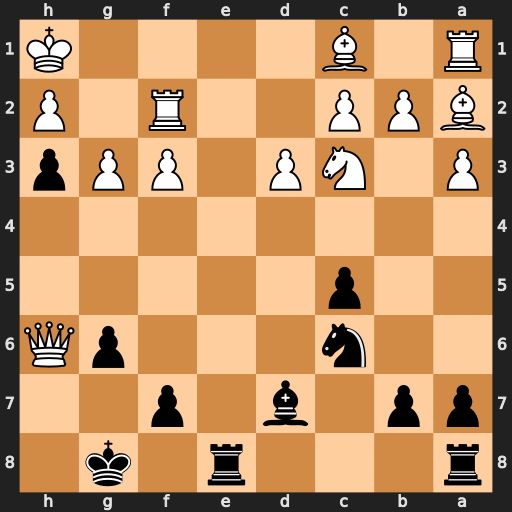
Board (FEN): r3r1k1/pp1b1p2/2n3pQ/2p5/8/P1NP1PPp/BPP2R1P/R1B4K
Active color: b
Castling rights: -
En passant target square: -
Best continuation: Re1+ Rf1 Rxf1#